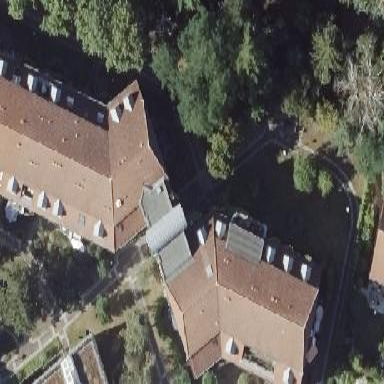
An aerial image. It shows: Residential building with gambrel roof shape.